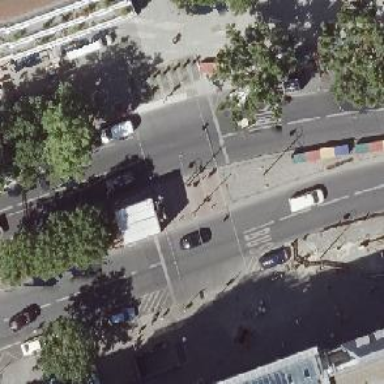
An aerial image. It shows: Road with traffic signals at crossing.